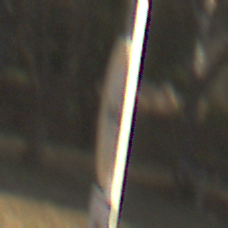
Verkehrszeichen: VerbotGespannfuhrwerke
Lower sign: RichtungsangabeDurchPfeile2
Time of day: SunriseSunset
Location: Outdoor (Nature)
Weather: Clear
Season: NotSpecified
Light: Natural